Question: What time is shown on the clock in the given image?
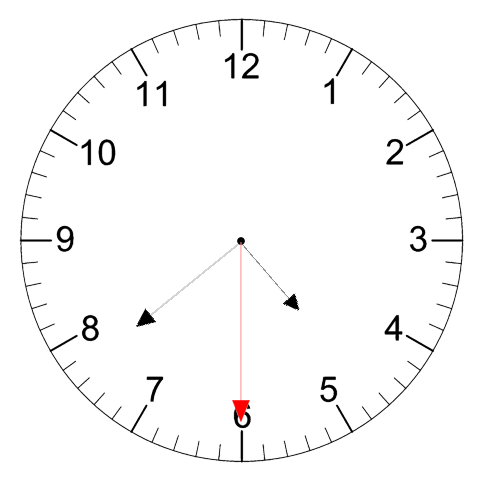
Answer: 04:38:30